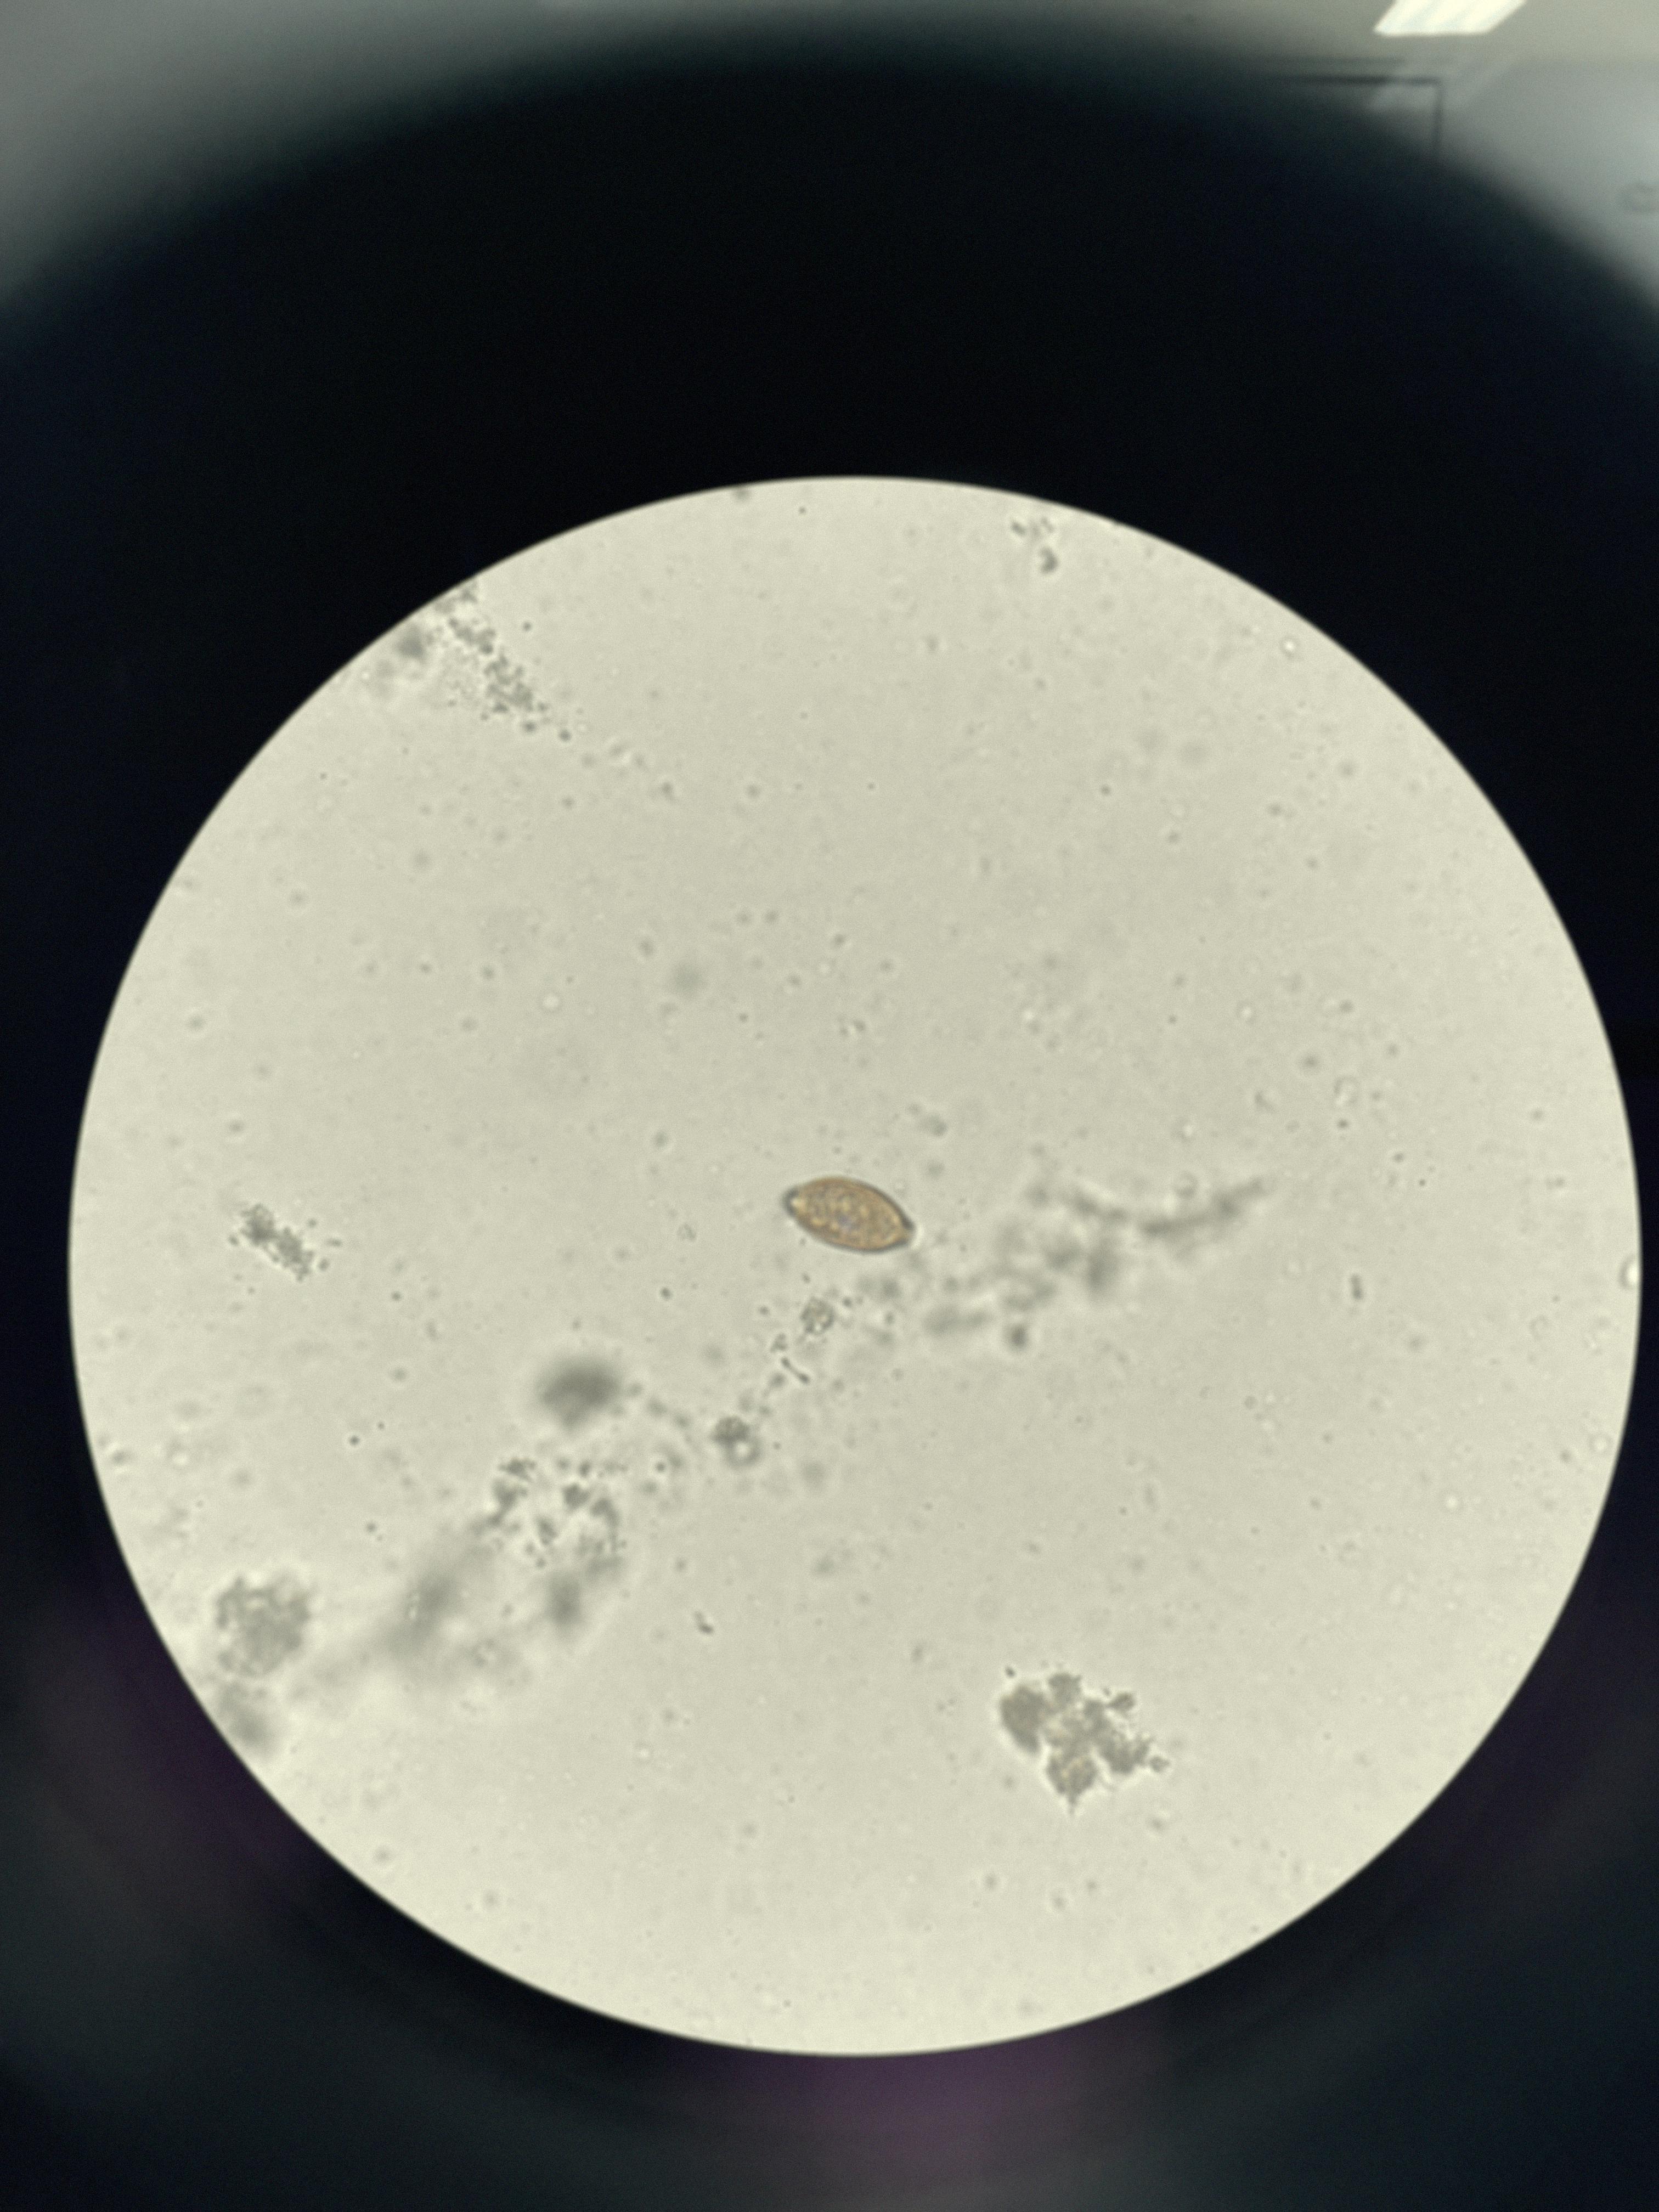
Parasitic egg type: Trichuris trichiura